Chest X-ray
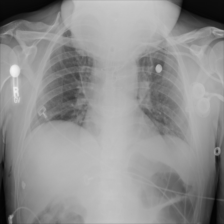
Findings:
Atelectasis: negative
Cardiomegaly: negative
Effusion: negative
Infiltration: negative
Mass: negative
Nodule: negative
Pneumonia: negative
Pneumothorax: negative
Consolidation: negative
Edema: negative
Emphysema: negative
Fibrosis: negative
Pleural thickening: negative
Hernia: negative